Interaction volume radius: 5 \u00c5
Interaction volume height: 15 \u00c5
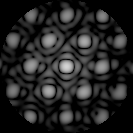
Disorder parameter: 0.2383